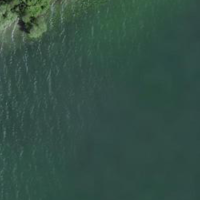
EUNIS habitat code: 14
Species observed at this site:
Chroicocephalus ridibundus
Phalacrocorax carbo
Larus michahellis
Actitis hypoleucos
Cygnus olor
Fulica atra
Anas platyrhynchos
Sterna hirundo
Chlidonias niger